Question: I am trying to plot a group by object but the x axis labels are not aligning. Any help? Thanks.
My code:
'''
gdp_by_region.plot(kind='bar', align= 'center')
plt.xticks(fontsize= 'small')
plt.show()
'''
Outcome:

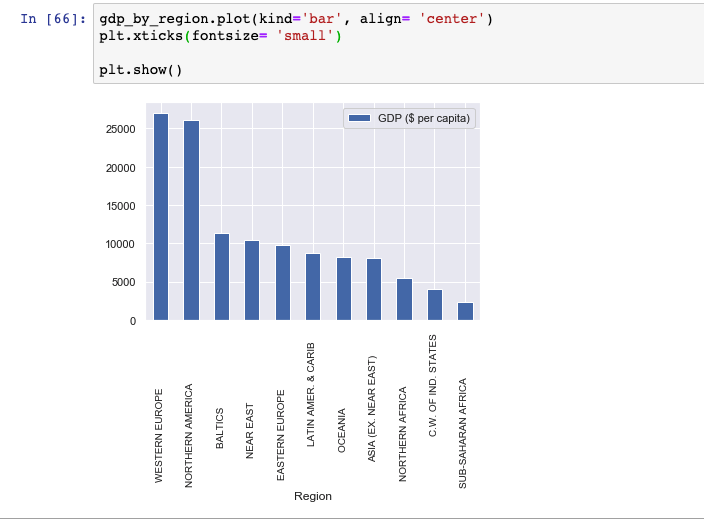
Answer: I suppose the labels themselves are well aligned, but you will have a lot of whitespaces in your labels.
'''
import matplotlib.pyplot as plt
ticks = [" AAA ",
"BB ",
" CCCCCCCC",
" DDD "]
y = [3,4,5,4]
plt.figure(figsize=(3,3))
plt.plot(ticks, y)
plt.tick_params(axis="x", rotation=90)
plt.tight_layout()
plt.show()
'''
<URL>